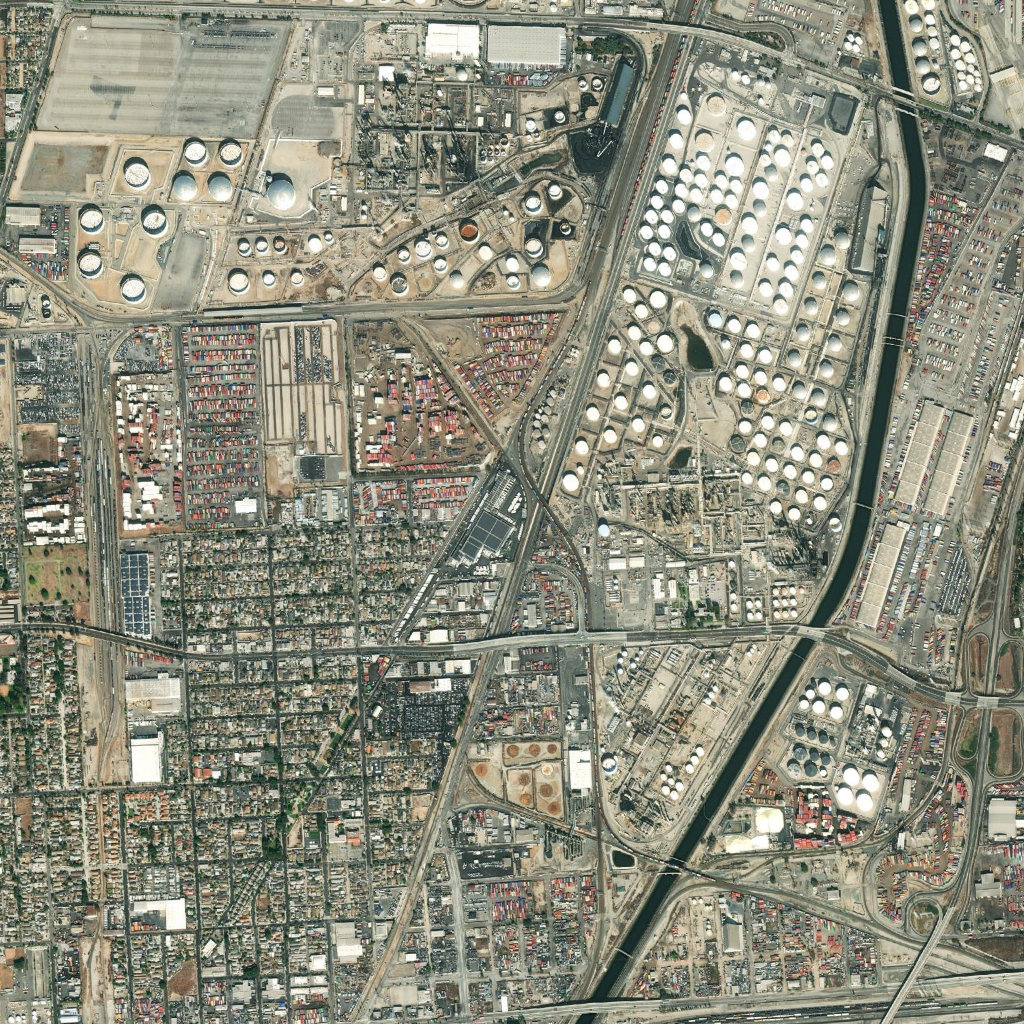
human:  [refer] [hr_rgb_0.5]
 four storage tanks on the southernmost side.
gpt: <box>[[80, 74, 86, 79, 0]]</box>

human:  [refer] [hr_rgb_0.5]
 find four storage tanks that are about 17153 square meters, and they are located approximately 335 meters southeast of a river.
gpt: <box>[[81, 74, 86, 79, 0]]</box>